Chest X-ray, PA view. Patient: 57 years old, sex F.
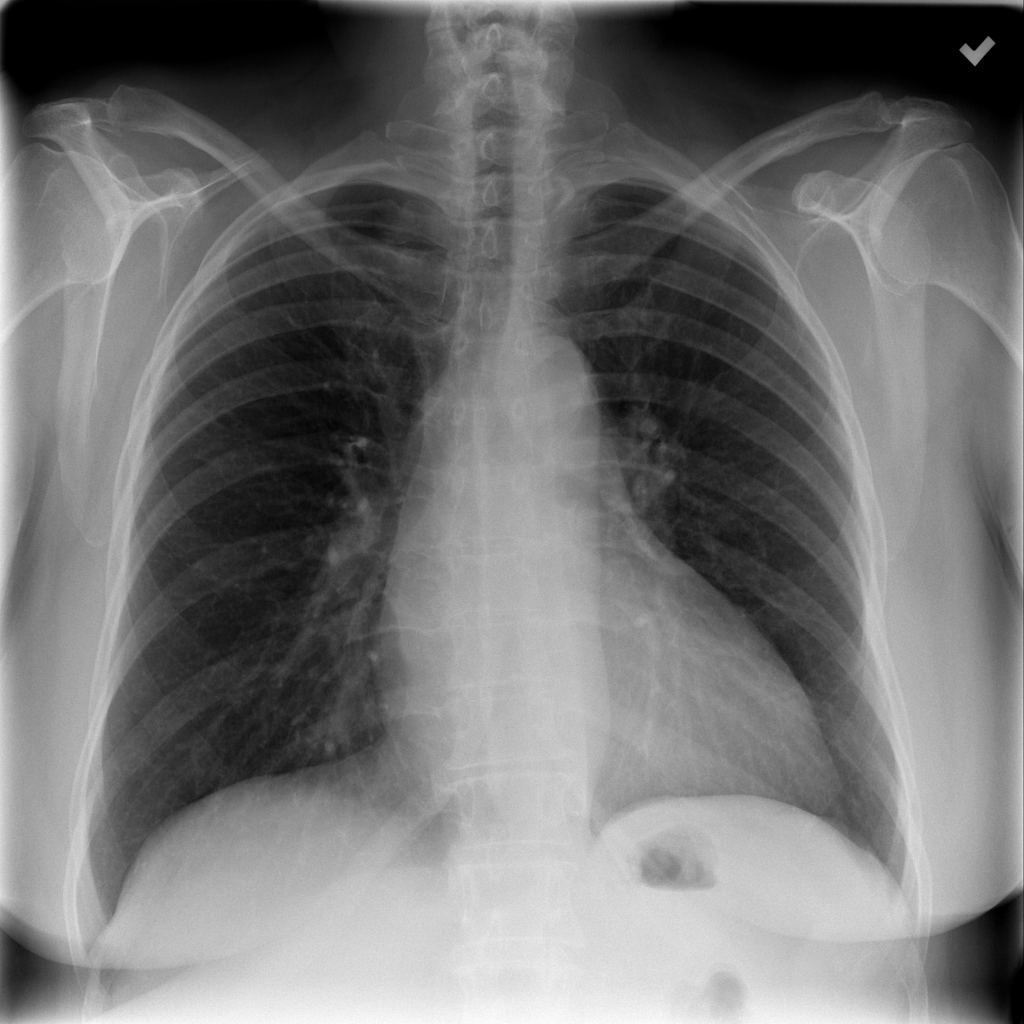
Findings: No Finding